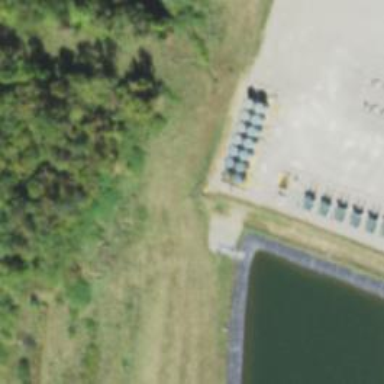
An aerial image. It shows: Storage tank with man-made structure.